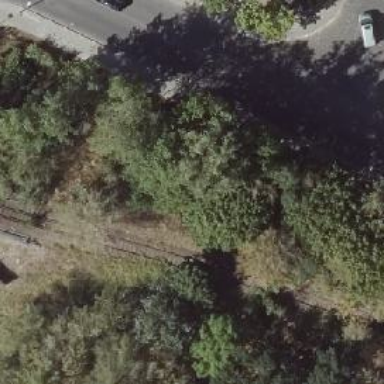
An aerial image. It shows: Disused spur railway line with industrial historical significance.